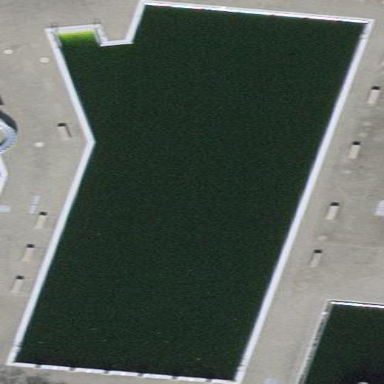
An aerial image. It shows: Swimming pool on leisure land.